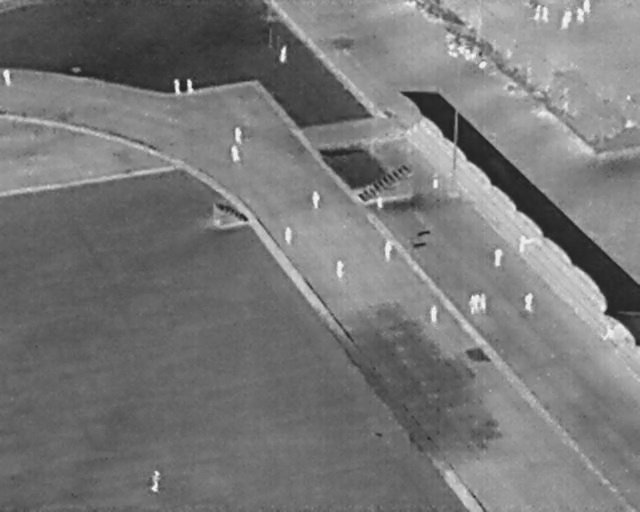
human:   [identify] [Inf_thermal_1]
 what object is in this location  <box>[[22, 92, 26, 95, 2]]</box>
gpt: <ref>1 medium person at the bottom left</ref>

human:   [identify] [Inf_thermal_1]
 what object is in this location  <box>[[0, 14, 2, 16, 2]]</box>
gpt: <ref>1 medium person at the top left</ref>

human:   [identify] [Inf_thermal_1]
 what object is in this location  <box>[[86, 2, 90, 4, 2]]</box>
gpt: <ref>1 medium person at the top right</ref>